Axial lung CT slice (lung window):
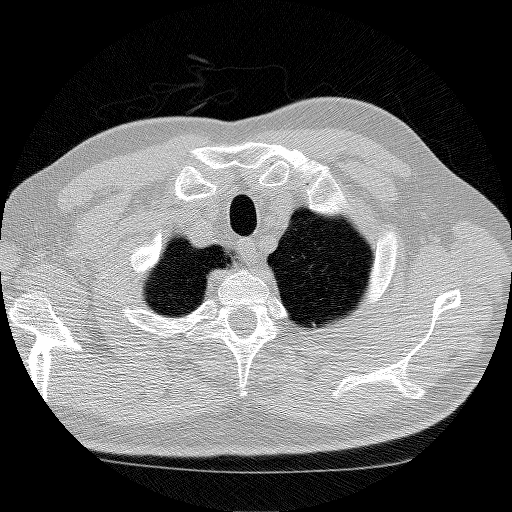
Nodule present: no